Interaction volume radius: 10 \u00c5
Interaction volume height: 15 \u00c5
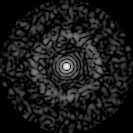
Disorder parameter: 0.8582